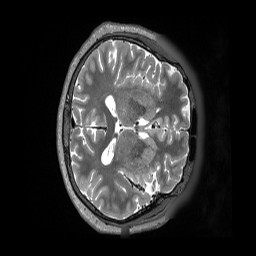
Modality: T2w
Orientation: axial
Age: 56
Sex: female